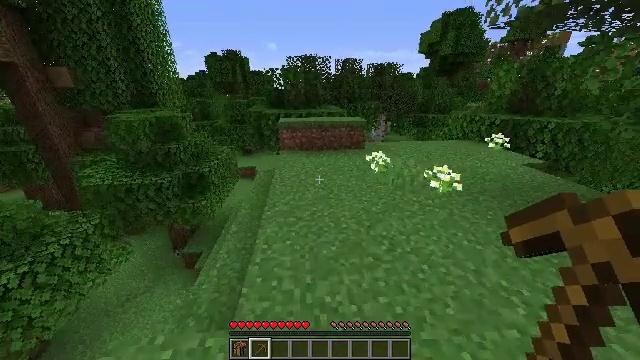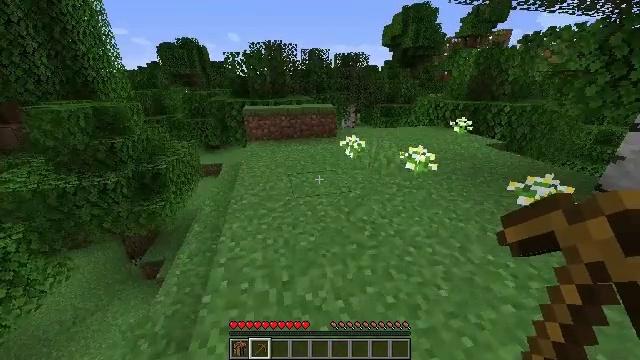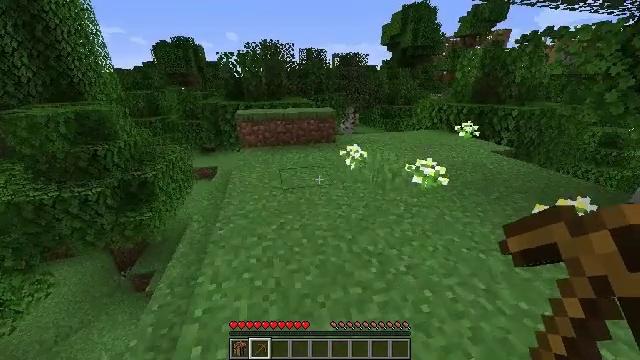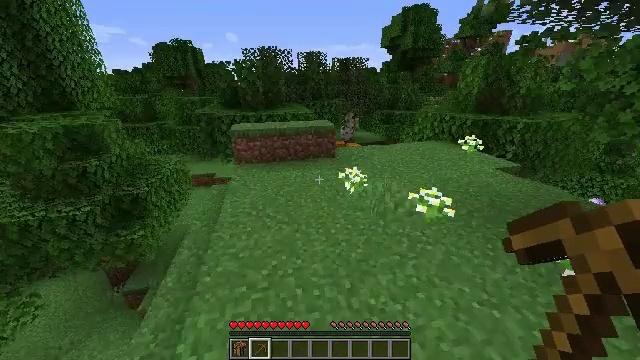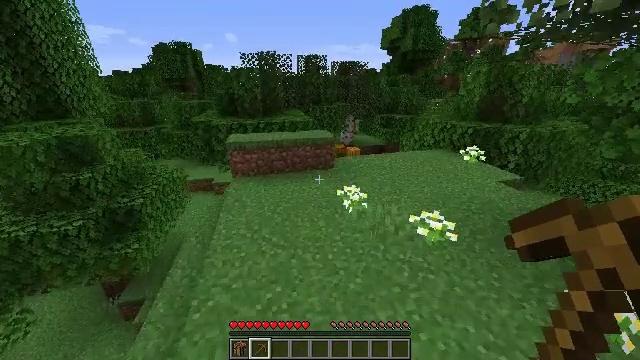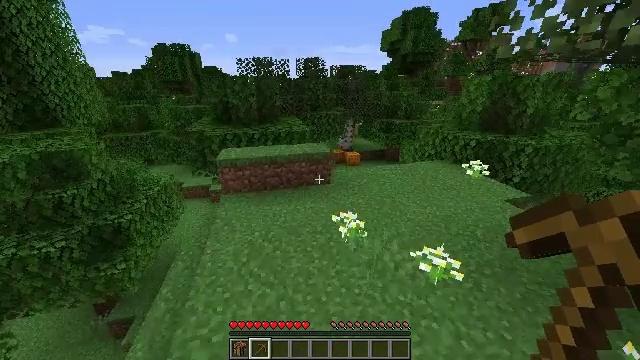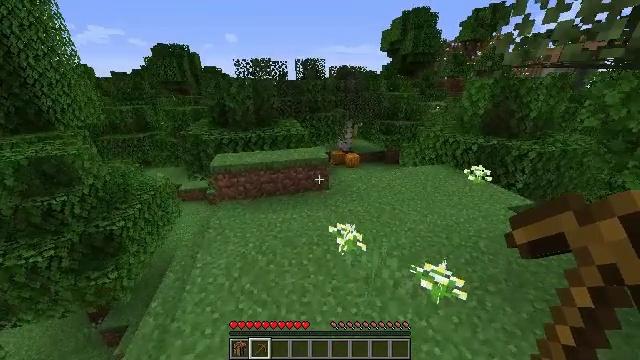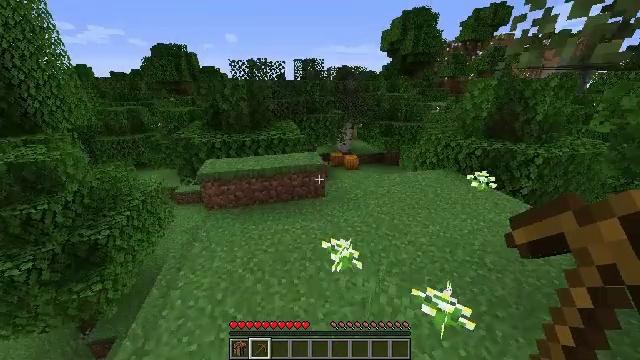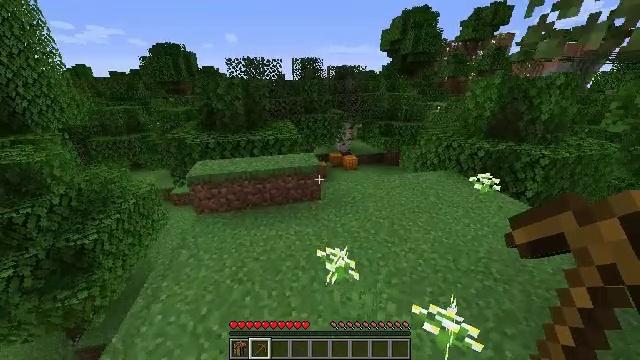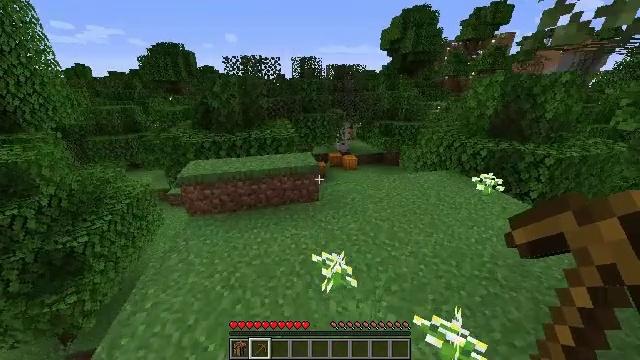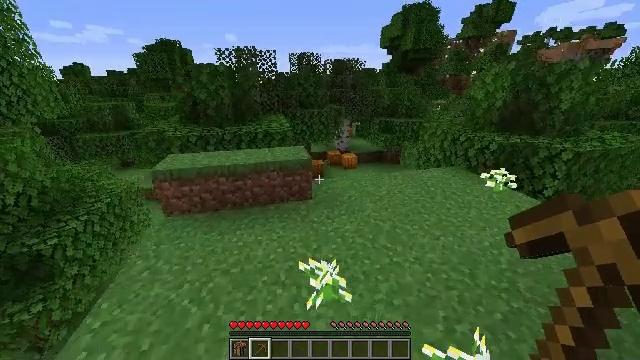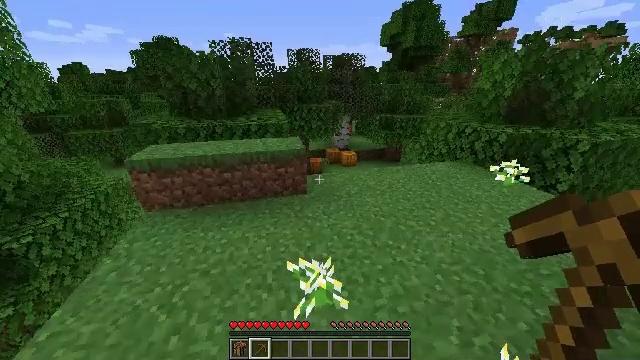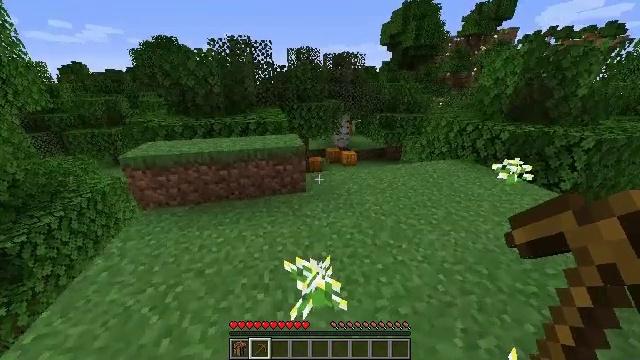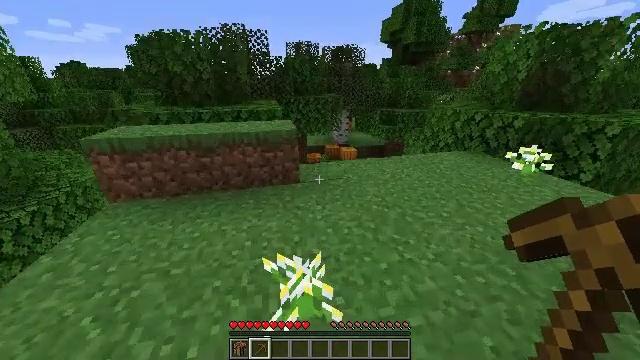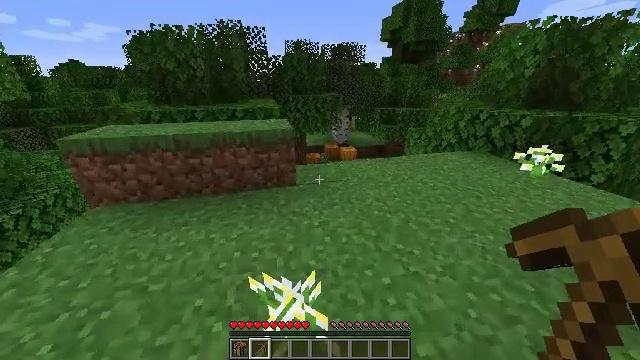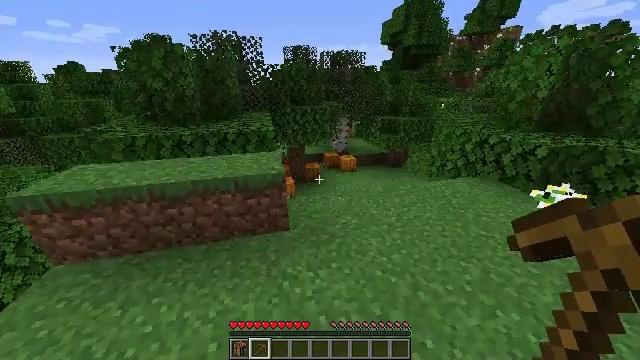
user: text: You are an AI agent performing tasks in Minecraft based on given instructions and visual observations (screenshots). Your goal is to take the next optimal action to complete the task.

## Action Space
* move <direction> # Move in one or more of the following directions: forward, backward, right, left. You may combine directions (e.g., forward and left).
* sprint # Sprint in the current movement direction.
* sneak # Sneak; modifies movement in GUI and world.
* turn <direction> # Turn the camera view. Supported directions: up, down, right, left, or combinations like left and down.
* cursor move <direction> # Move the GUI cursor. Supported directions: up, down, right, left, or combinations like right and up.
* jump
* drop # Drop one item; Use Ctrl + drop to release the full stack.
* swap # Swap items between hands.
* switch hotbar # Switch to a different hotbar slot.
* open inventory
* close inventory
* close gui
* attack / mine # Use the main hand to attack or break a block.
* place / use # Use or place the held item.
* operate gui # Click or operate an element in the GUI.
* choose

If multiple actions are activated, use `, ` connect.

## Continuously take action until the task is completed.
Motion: motion action
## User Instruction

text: Mine the poppy flower.
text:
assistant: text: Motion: move forward and move right, sprint, turn right and down, jump
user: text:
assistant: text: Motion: move forward and move right, sprint, jump
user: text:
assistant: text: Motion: move forward and move right, sprint, jump
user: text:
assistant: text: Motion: move forward and move right, sprint, jump
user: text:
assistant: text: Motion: move forward and move right, sprint, jump
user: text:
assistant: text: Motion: move forward and move right, sprint, jump
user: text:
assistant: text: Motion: move forward and move right, sprint, jump
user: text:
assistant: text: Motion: move forward and move right, sprint, jump
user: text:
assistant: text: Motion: move forward, sprint, jump
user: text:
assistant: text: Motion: move forward, sprint, jump
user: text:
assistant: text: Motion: move forward, sprint, jump
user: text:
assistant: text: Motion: move forward, sprint, jump
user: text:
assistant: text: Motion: move forward, sprint, jump
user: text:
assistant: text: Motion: move forward, sprint, jump
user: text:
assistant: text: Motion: move forward, sprint, jump
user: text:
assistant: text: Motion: move forward, sprint, jump
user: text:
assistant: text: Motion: move forward, sprint, jump
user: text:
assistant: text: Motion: move forward, sprint, jump
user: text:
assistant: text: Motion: move forward, sprint, turn right and down, jump
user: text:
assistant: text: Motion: move forward, sprint, turn right and down, jump
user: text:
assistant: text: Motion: move forward, sprint, jump
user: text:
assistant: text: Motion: move forward, sprint, jump
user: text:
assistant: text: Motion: move forward, sprint, jump
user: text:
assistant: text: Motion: move forward, sprint
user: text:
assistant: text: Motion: move forward, sprint
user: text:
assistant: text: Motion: move forward, sprint
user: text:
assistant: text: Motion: move forward, sprint
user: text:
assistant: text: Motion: move forward, sprint
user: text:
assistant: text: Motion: move forward, sprint
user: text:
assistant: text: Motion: move forward, sprint